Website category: university
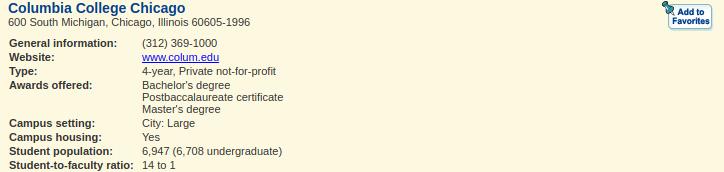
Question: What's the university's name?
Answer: Columbia College Chicago

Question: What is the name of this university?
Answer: Columbia College Chicago

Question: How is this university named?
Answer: Columbia College Chicago

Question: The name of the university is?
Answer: Columbia College Chicago

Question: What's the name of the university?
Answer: Columbia College Chicago

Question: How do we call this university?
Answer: Columbia College Chicago

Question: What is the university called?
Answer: Columbia College Chicago

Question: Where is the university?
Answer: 600 South Michigan, Chicago, Illinois 60605-1996

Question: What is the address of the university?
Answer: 600 South Michigan, Chicago, Illinois 60605-1996

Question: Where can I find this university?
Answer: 600 South Michigan, Chicago, Illinois 60605-1996

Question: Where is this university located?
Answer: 600 South Michigan, Chicago, Illinois 60605-1996

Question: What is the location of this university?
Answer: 600 South Michigan, Chicago, Illinois 60605-1996

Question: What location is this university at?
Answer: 600 South Michigan, Chicago, Illinois 60605-1996

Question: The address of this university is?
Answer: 600 South Michigan, Chicago, Illinois 60605-1996

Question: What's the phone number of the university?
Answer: (312) 369-1000

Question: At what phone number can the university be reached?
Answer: (312) 369-1000

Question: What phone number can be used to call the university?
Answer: (312) 369-1000

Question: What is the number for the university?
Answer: (312) 369-1000

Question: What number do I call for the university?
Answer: (312) 369-1000

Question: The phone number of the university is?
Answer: (312) 369-1000

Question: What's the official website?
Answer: www.colum.edu

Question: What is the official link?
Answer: www.colum.edu

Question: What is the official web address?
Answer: www.colum.edu

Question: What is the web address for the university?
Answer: www.colum.edu

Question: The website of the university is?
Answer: www.colum.edu

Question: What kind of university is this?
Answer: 4-year, Private not-for-profit

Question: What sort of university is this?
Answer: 4-year, Private not-for-profit

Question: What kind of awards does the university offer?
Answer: Bachelor's degree Postbaccalaureate certificate Master's degree

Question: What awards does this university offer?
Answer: Bachelor's degree Postbaccalaureate certificate Master's degree

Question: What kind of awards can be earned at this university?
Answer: Bachelor's degree Postbaccalaureate certificate Master's degree

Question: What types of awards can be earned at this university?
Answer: Bachelor's degree Postbaccalaureate certificate Master's degree

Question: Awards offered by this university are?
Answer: Bachelor's degree Postbaccalaureate certificate Master's degree

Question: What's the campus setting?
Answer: City: Large

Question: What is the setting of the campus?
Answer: City: Large

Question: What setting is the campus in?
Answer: City: Large

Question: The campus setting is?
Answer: City: Large

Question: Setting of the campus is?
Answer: City: Large

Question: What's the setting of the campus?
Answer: City: Large

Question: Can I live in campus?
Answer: Yes

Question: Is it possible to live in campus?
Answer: Yes

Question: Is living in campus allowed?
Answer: Yes

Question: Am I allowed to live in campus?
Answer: Yes

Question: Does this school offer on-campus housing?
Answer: Yes

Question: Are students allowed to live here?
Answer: Yes

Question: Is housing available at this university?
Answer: Yes

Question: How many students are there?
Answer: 6,947 (6,708 undergraduate)

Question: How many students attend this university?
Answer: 6,947 (6,708 undergraduate)

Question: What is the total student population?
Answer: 6,947 (6,708 undergraduate)

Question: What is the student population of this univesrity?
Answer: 6,947 (6,708 undergraduate)

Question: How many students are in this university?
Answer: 6,947 (6,708 undergraduate)

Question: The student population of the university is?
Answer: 6,947 (6,708 undergraduate)

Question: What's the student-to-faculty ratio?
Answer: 14 to 1

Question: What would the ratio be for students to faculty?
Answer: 14 to 1

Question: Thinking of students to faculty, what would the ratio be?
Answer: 14 to 1

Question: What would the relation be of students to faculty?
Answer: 14 to 1

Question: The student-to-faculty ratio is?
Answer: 14 to 1

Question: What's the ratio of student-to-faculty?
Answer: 14 to 1

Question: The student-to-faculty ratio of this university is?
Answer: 14 to 1